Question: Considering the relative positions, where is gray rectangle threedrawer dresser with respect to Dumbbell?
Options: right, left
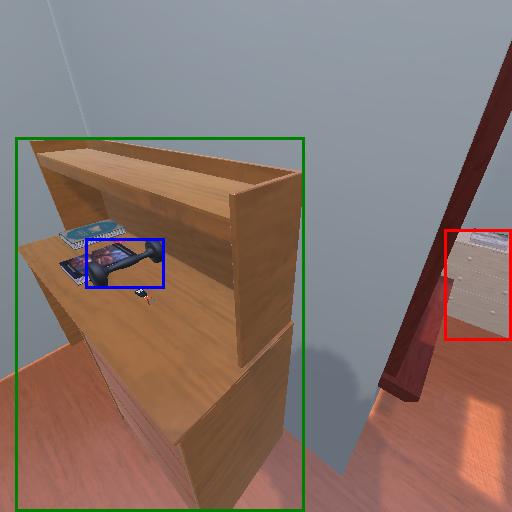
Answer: right